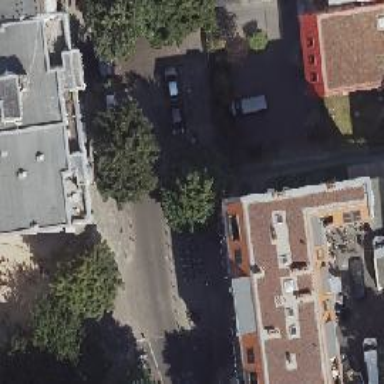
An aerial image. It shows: Bicycle parking area located in pedestrian zone.